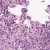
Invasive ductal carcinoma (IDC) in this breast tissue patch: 1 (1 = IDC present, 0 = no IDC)